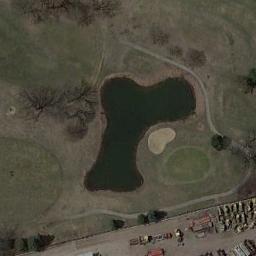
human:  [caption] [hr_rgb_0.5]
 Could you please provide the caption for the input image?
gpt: Two similar-sized bunkers next to each other .

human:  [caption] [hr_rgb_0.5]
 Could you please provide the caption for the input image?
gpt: A lot of trees are beside the golf course .

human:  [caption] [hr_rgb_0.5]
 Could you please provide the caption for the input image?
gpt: The golf course has a lake, A putting green, Some fairways, Roads, Barrier trees and a sandpit and some houses are next to the golf course .

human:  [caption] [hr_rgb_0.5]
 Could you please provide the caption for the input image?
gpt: There are a few sand pits and lakes and a few paths on the large lawn on the golf course with many withered trees  Many cars are parked on the open space .

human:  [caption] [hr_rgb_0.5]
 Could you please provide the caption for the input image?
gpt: There are some buildings beside the golf course with one lake .